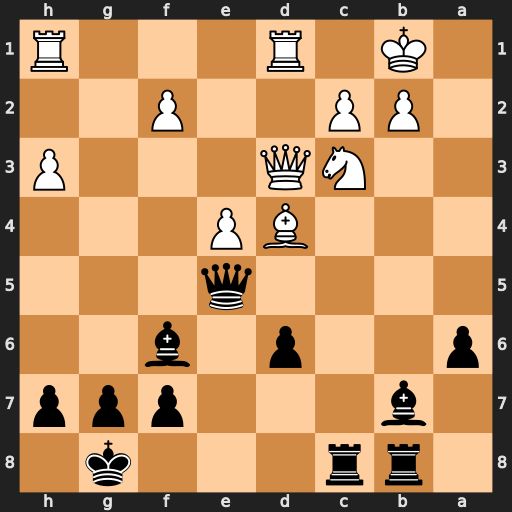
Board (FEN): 1rr3k1/1b3ppp/p2p1b2/4q3/3BP3/2NQ3P/1PP2P2/1K1R3R
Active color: b
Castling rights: -
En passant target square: -
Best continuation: Qxd4 Qxd4 Bxd4 Rxd4 Rxc3